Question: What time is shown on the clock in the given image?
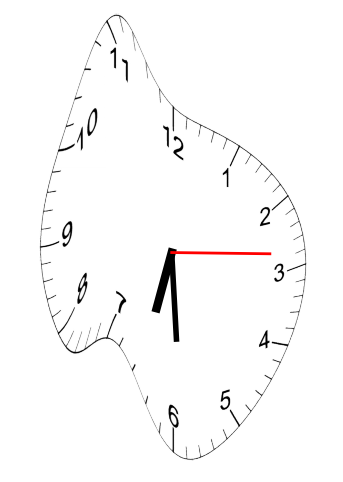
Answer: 06:29:14